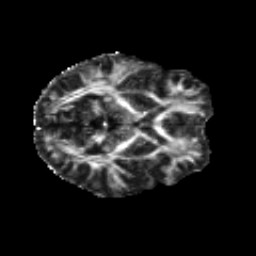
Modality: FA
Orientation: axial
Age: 19
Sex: female
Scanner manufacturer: siemens
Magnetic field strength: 3 T
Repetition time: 8.8 s
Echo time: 0.085 s